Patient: sex F, age 65
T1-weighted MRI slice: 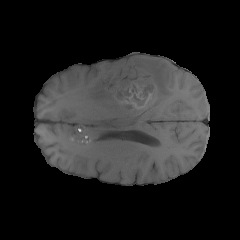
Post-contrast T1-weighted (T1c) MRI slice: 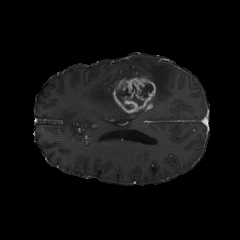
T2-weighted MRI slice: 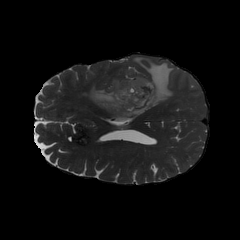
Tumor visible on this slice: yes
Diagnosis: Glioblastoma, IDH-wildtype
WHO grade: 4